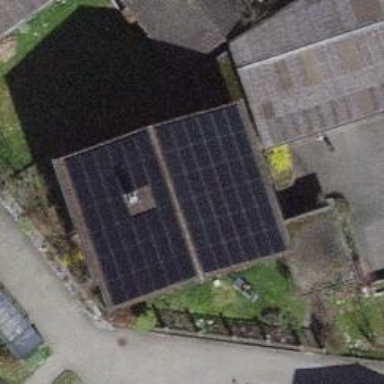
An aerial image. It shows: Solar power generator using photovoltaic method with solar photovoltaic panel types.